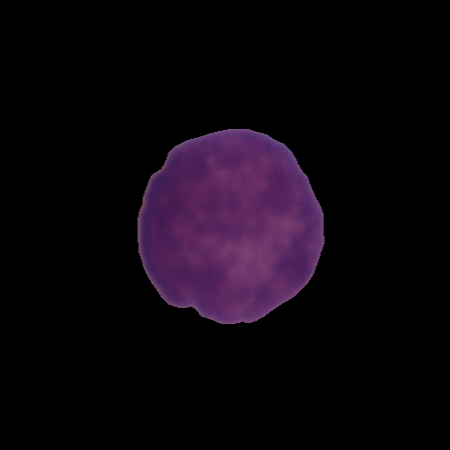
Label: healthy